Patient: sex M, age 49
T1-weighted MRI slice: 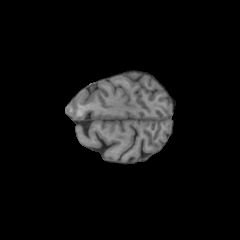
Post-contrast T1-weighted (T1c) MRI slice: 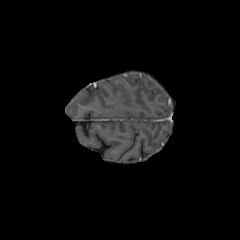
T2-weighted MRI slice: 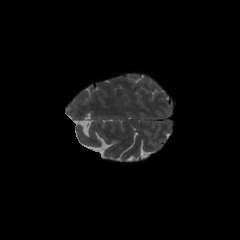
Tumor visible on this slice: no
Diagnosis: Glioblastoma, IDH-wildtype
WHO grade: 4